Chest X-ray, PA view. Patient: 67 years old, sex F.
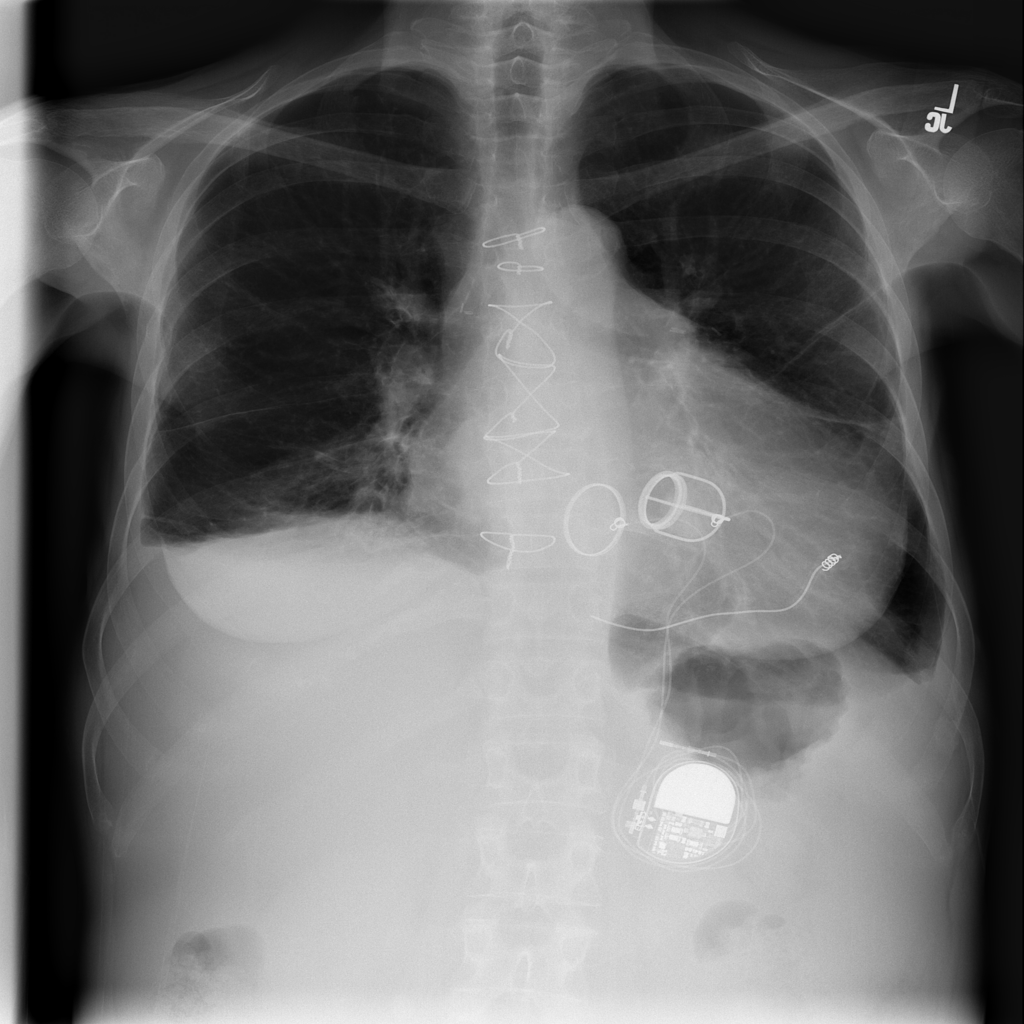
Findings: No Finding